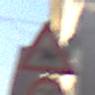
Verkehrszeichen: ReiterRechts
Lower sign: Geschwindigkeit30
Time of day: Midday
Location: Outdoor (Urban)
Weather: Clear
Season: NotSpecified
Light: Natural